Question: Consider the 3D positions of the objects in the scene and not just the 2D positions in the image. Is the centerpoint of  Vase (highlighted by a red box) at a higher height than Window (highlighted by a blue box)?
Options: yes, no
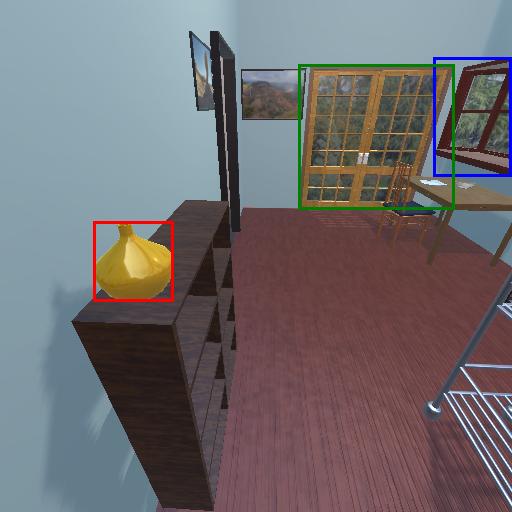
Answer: yes